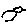
Label: bird